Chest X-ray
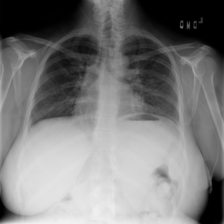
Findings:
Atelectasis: negative
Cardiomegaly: negative
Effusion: positive
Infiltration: positive
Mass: negative
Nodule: negative
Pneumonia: negative
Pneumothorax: negative
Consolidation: negative
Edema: negative
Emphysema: negative
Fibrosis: negative
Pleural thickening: negative
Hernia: negative